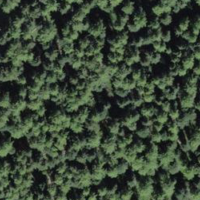
EUNIS habitat code: 43
Species observed at this site:
Sciurus vulgaris
Capreolus capreolus